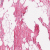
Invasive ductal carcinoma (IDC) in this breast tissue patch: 0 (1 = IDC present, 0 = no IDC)